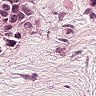
Metastatic tissue present: yes